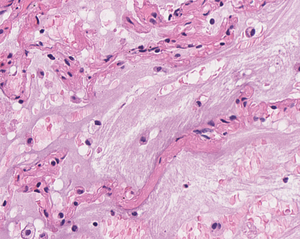
Tumor epithelial tissue: no
Tumor-associated stroma tissue: no
Normal tissue: yes